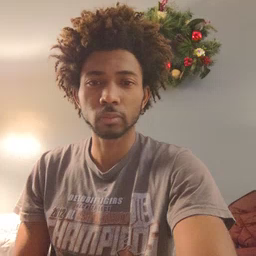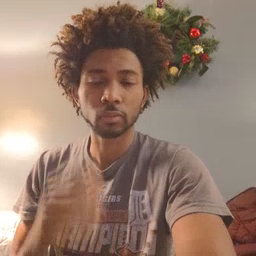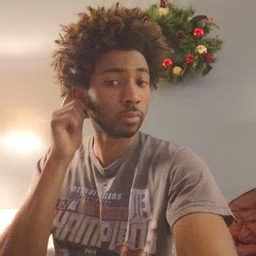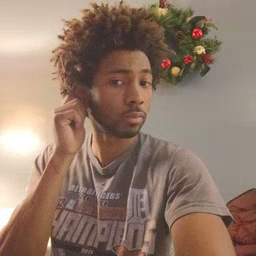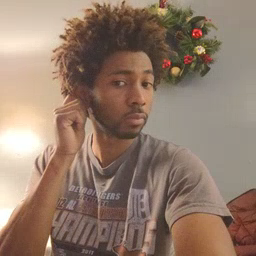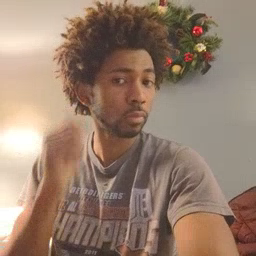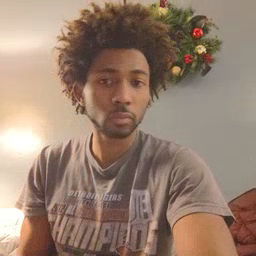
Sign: ear